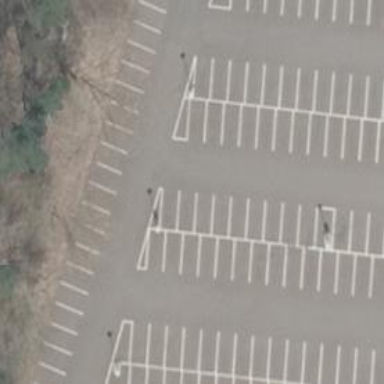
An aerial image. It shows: Road serving as parking aisle.